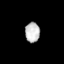
Tissue: lung
Cell type: Endothelial cells
Senescence score: 0.5864
Nuclear area (px): 286
Mean DAPI intensity: 191.301